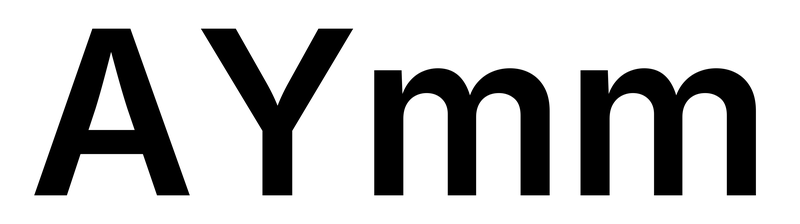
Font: Inter_SemiBold